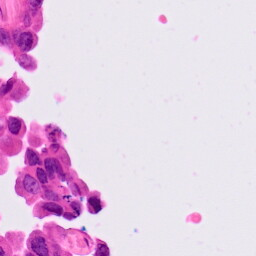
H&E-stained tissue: Lung